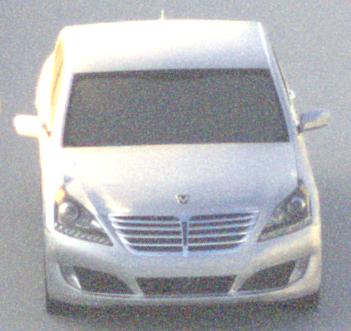
Make: Hyundai
Model: Equus
Detailed model: Gen. 2 VI
Model produced from: 2009
Model produced until: 2016
Doors: 4
Color: white
Road condition: dry road
Daytime: sunrise or sunset
Contrast: high contrast